Question: I have a table where informantion about some branches and hierarchies are kept. The information are not in stored in a way that can be used in dimensional modelling, so after many transformations and extractation I end up with this:

where n0 it's the first level and the n11 ist the highest level.
The problem is that the hierarchy cannot be travers like this:
'''
SELECT
distinct
nelem.Element n0,
primul.Element n1,
doilea.Element n2,
treilea.Element n3,
patrulea.Element n4
FROM
[MIS].[dbo].[BedrockImportBST] nelem
left join [BedrockImportBST] primul on primul.Element=nelem.Value1 and primul.LineType in ('e','p')
left join [BedrockImportBST] doilea on doilea.Element=primul.Value1 and doilea.LineType in ('e','p')
left join [BedrockImportBST] treilea on treilea.Element=doilea.Value1 and treilea.LineType in ('e','p')
left join [BedrockImportBST] patrulea on patrulea.Element=treilea.Value1 and patrulea.LineType in ('e','p')
'''
Is there a posibility to assign parent-child realtionship ids to this solution so that the traversing would be recursiv?
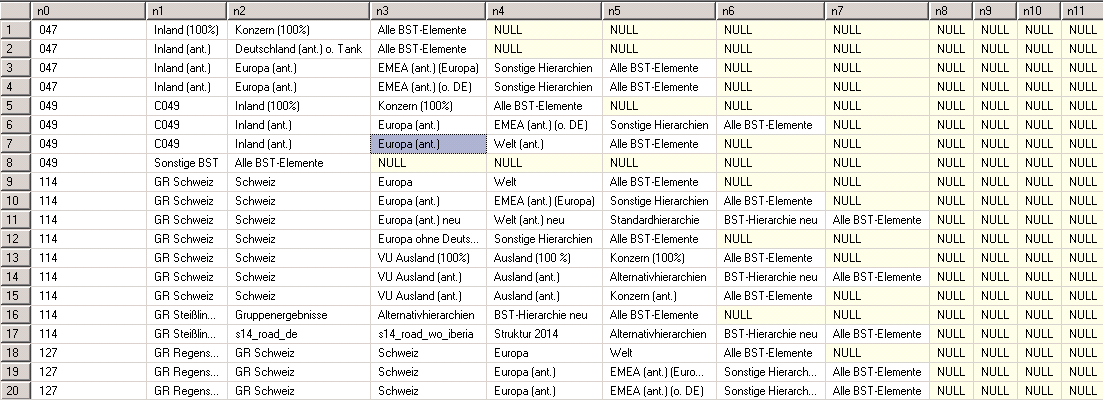
Answer: Then just for transforming the flat data into a parent-child hierarchy, you could generate unique IDs with simple unions like below (I used FlatHierarchy as the name of your table). I see that a specific element can appear on multiple levels and can have different parents, which seems a bit strange, but here it goes:
'''
DECLARE @IDS TABLE
(
ID INT IDENTITY (1,1) NOT NULL,
Label varchar(50)
)
INSERT INTO @IDS (Label)
SELECT n0
FROM FlatHierarchy
UNION
SELECT n1
FROM FlatHierarchy
UNION
SELECT n2
FROM FlatHierarchy
UNION
SELECT n3
FROM FlatHierarchy
UNION
SELECT n4
FROM FlatHierarchy
UNION
SELECT n5
FROM FlatHierarchy
.....
UNION
SELECT n11
FROM FlatHierarchy
SELECT i.ID, parent.ID ParentID, i.Label
FROM @IDS i
INNER JOIN FlatHierarchy f ON i.Label = f.n0
LEFT JOIN @IDS parent ON f.n1 = parent.Label
UNION
SELECT i.ID, parent.ID ParentID, i.Label
FROM @IDS i
INNER JOIN FlatHierarchy f ON i.Label = f.n1
LEFT JOIN @IDS parent ON f.n2 = parent.Label
UNION
SELECT i.ID, parent.ID ParentID, i.Label
FROM @IDS i
INNER JOIN FlatHierarchy f ON i.Label = f.n2
LEFT JOIN @IDS parent ON f.n3 = parent.Label
UNION
SELECT i.ID, parent.ID ParentID, i.Label
FROM @IDS i
INNER JOIN FlatHierarchy f ON i.Label = f.n3
LEFT JOIN @IDS parent ON f.n4 = parent.Label
UNION
SELECT i.ID, parent.ID ParentID, i.Label
FROM @IDS i
INNER JOIN FlatHierarchy f ON i.Label = f.n4
LEFT JOIN @IDS parent ON f.n5 = parent.Label
.....
UNION
SELECT i.ID, parent.ID ParentID, i.Label
FROM @IDS i
INNER JOIN FlatHierarchy f ON i.Label = f.n10
LEFT JOIN @IDS parent ON f.n11 = parent.Label
'''